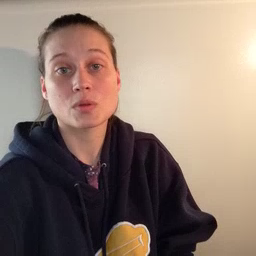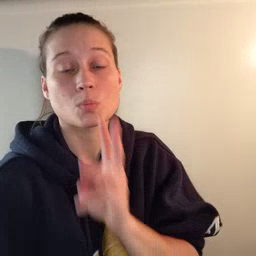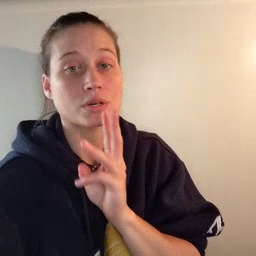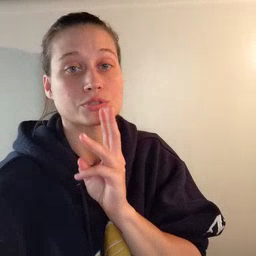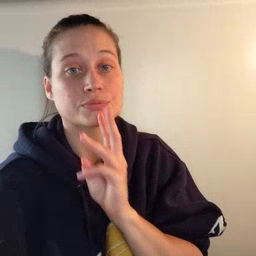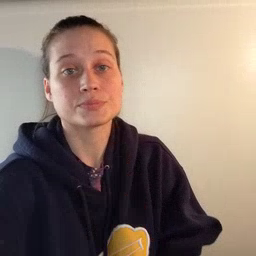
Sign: water